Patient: sex M, age 70
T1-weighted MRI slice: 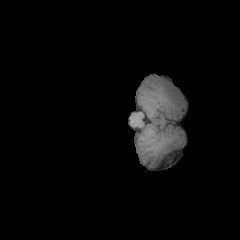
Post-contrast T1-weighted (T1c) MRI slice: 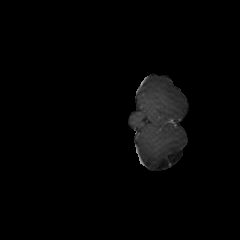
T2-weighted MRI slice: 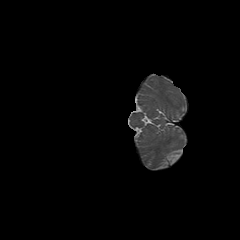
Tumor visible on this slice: no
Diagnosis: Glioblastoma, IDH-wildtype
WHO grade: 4